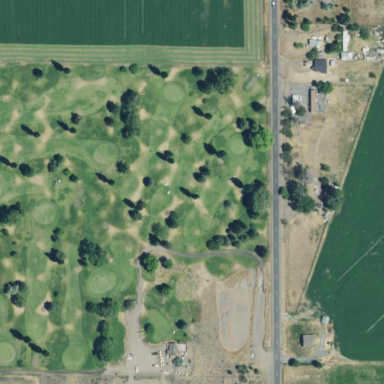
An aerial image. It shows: Golf course.